Question: I use this uml graphing doclet a lot and it is really cool. But it generates diagrams i don't fully understand.. In particular sometimes my packages have thick arrows between them, sometimes dependencies are represented by thinner arrows..
like in this example >

<URL>:
i have not figured out the difference in the types of dependencies that causes the doclet to choose one representation vs. the other. anyone else figure this out ?
thx in advance
cb
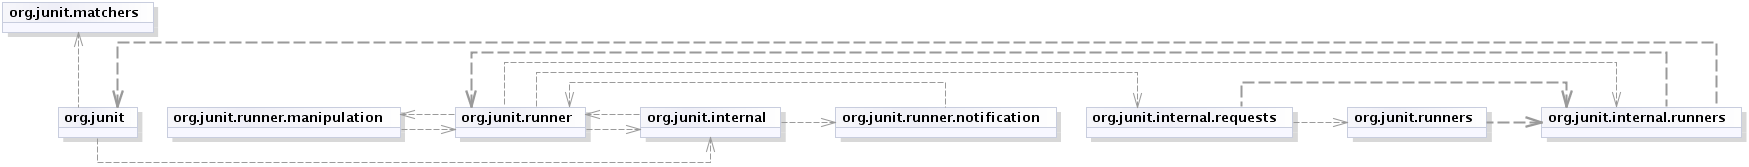
Answer: For package dependency diagrams, yDoc keeps count of how many individual dependencies exist between two packages. For every five dependencies, the thickness of the corresponding connection is increased by one pixel (up to a seven pixel maximum).
In short: The thicker the line, the "stronger" the dependency.